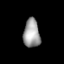
Tissue: lung
Cell type: Epithelial cells
Senescence score: 0.1512
Nuclear area (px): 460
Mean DAPI intensity: 159.972